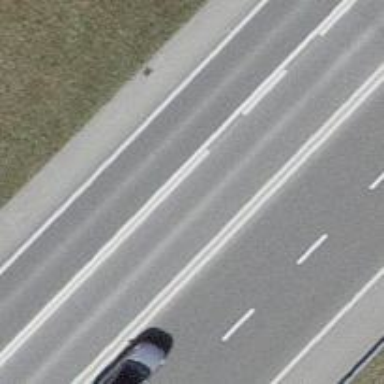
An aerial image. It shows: Asphalt motorway link.